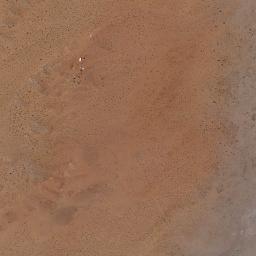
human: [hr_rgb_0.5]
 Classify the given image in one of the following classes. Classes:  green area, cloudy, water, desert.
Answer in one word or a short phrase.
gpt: desert